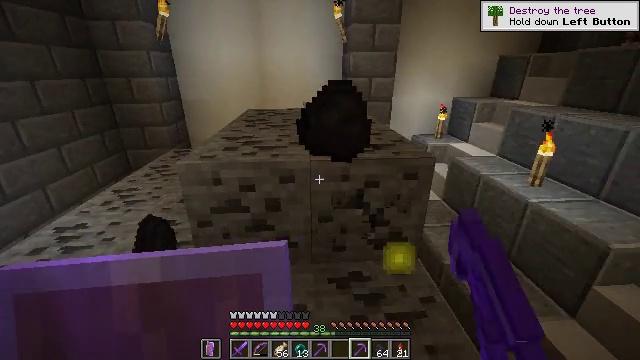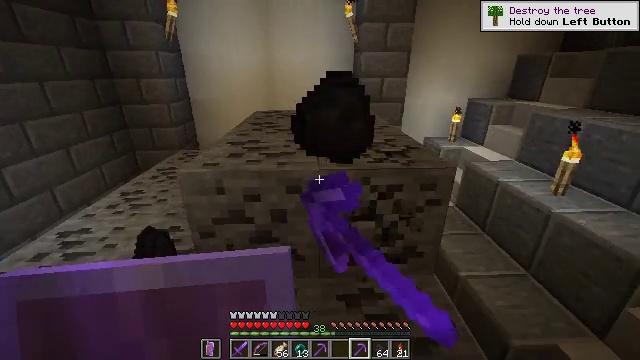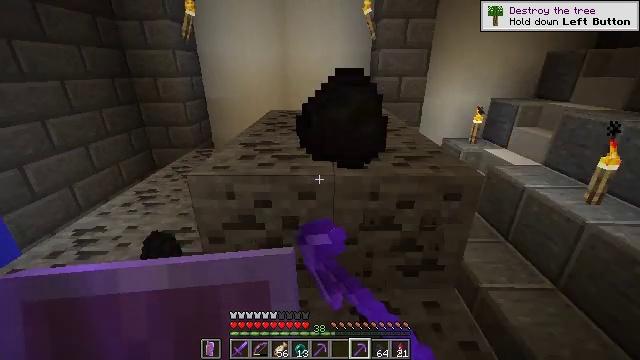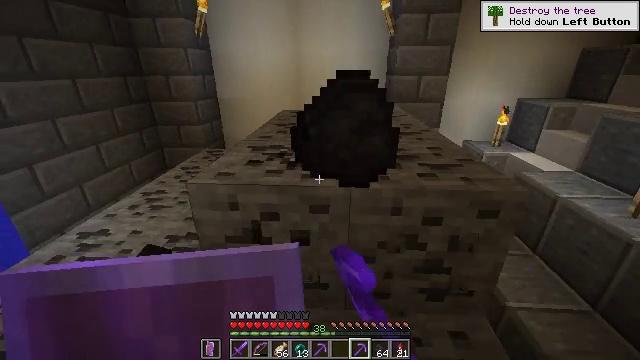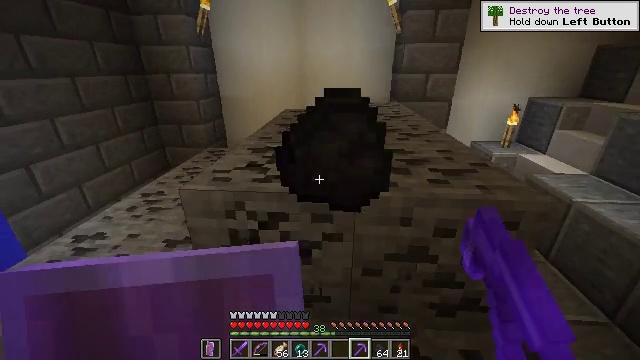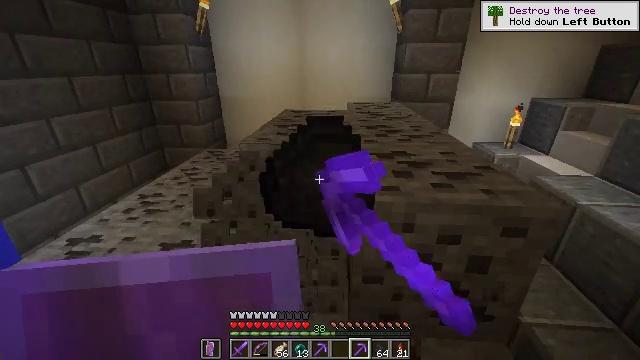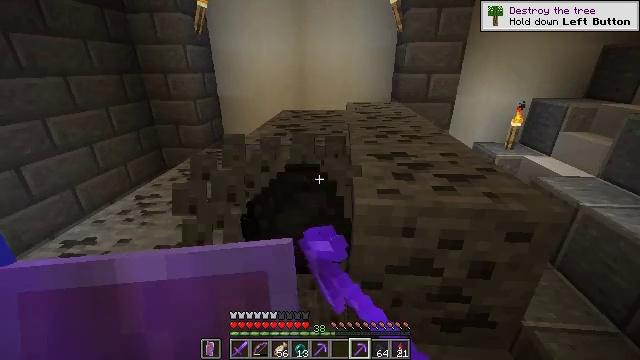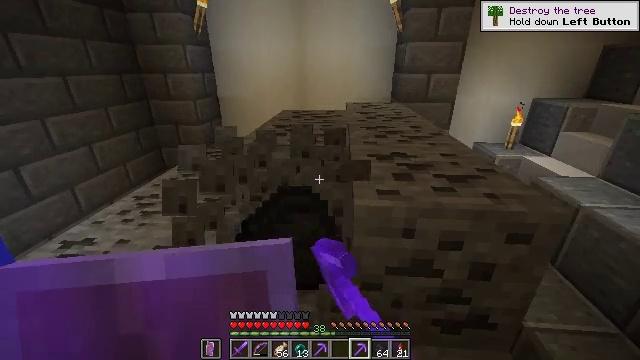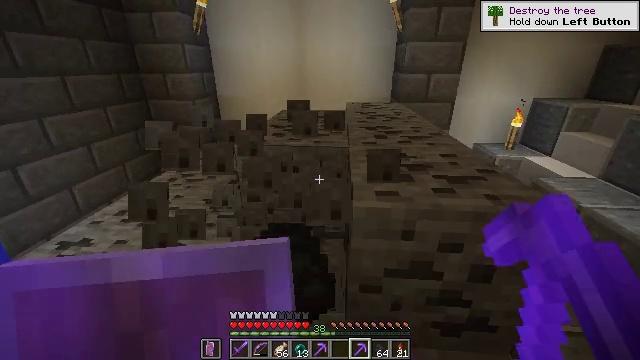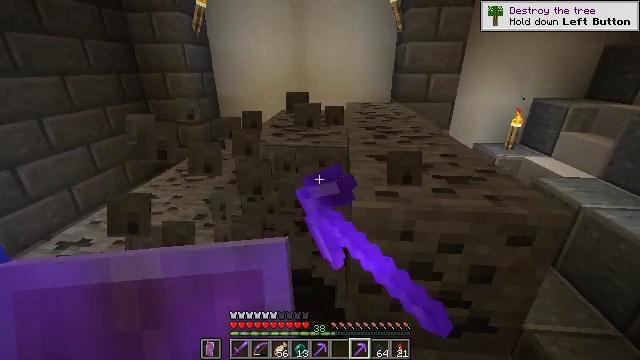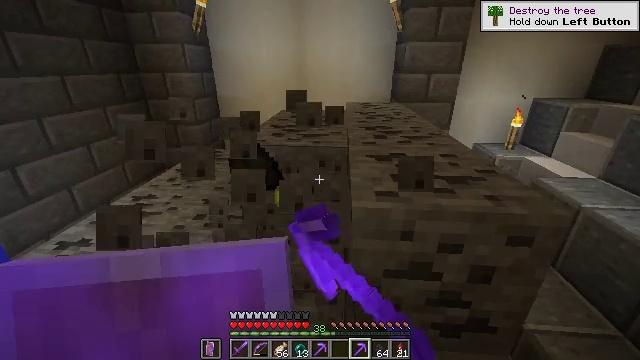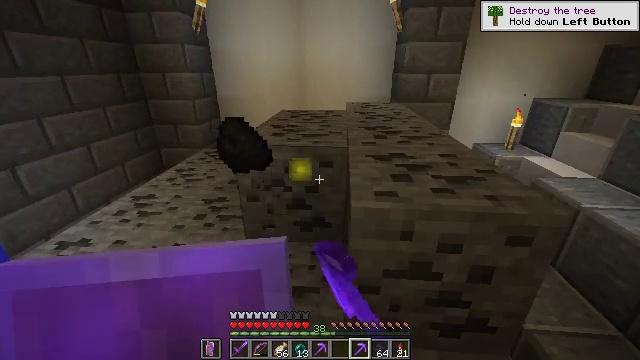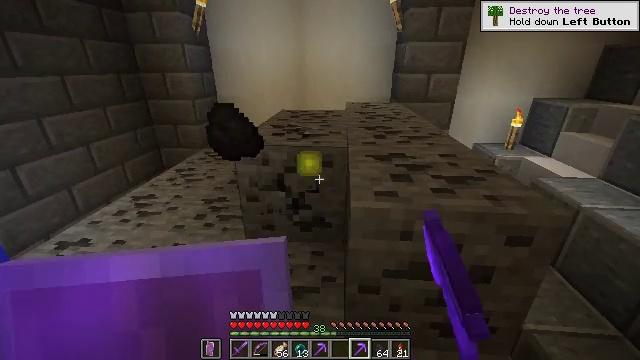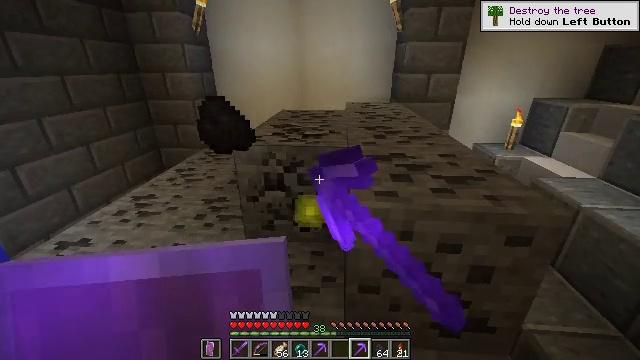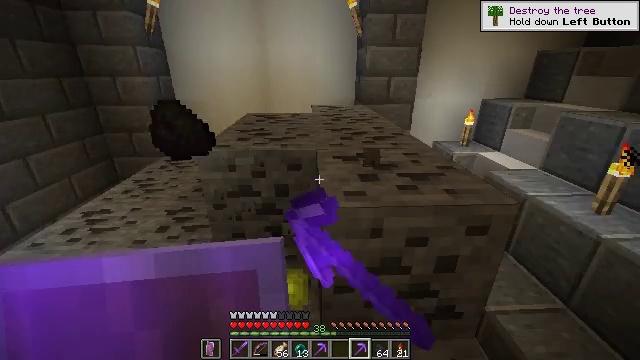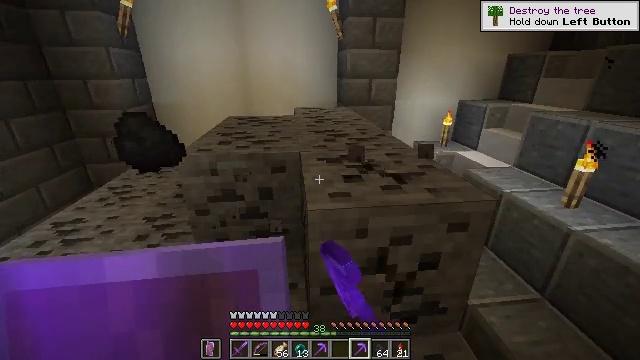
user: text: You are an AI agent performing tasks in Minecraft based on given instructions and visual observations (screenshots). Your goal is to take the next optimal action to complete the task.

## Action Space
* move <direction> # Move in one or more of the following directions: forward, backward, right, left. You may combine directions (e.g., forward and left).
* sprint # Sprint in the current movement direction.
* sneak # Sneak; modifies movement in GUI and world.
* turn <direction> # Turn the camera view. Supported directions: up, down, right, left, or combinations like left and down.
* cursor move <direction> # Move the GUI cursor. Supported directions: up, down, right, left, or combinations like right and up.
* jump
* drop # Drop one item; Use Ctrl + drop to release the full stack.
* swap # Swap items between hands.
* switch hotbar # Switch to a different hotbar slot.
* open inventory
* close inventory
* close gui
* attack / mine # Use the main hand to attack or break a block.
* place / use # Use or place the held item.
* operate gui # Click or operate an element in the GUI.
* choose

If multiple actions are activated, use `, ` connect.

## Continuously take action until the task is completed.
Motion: motion action
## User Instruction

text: Gather coal ore with a pickaxe.
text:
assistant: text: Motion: move forward, turn left, attack / mine
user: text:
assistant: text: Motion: move forward, turn left, attack / mine
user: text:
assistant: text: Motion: move forward, turn left, attack / mine
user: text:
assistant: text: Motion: attack / mine
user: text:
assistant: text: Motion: attack / mine
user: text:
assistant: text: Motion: attack / mine
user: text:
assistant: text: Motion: attack / mine
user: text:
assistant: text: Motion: attack / mine
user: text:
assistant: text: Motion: attack / mine
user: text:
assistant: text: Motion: attack / mine
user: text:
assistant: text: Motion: attack / mine
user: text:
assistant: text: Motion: attack / mine
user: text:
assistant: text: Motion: attack / mine
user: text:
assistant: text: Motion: turn right, attack / mine
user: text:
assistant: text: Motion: turn right, attack / mine
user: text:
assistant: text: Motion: attack / mine
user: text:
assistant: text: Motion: turn right, attack / mine
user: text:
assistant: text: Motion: attack / mine
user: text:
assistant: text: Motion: attack / mine
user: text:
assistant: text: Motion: attack / mine
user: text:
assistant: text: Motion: move forward, attack / mine
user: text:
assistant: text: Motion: move forward, attack / mine
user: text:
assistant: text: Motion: move forward, attack / mine
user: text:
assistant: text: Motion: move forward, turn left, attack / mine
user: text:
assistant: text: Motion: move forward, turn left, attack / mine
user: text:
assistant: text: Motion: turn left, attack / mine
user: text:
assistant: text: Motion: turn left, attack / mine
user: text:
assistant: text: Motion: attack / mine
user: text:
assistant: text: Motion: attack / mine
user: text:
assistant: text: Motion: attack / mine